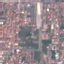
Land use / land cover class: Residential